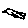
Label: bird